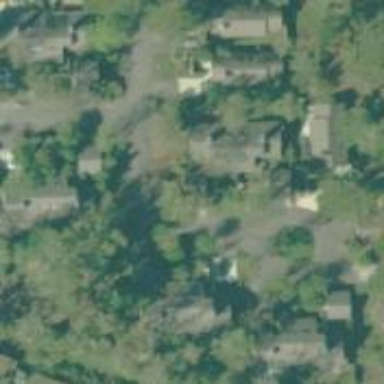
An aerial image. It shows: Residential road.